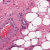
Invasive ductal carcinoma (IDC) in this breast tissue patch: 0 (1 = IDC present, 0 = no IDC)